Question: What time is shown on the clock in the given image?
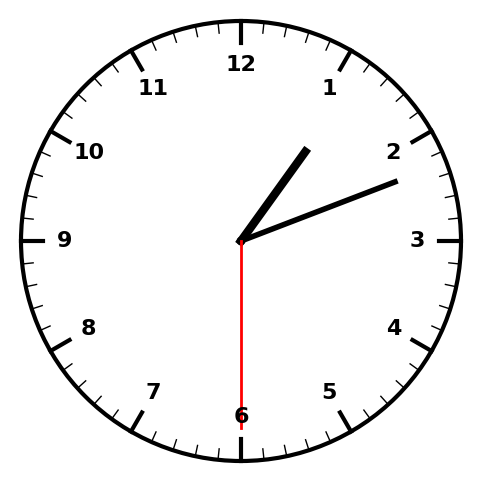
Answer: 01:11:30